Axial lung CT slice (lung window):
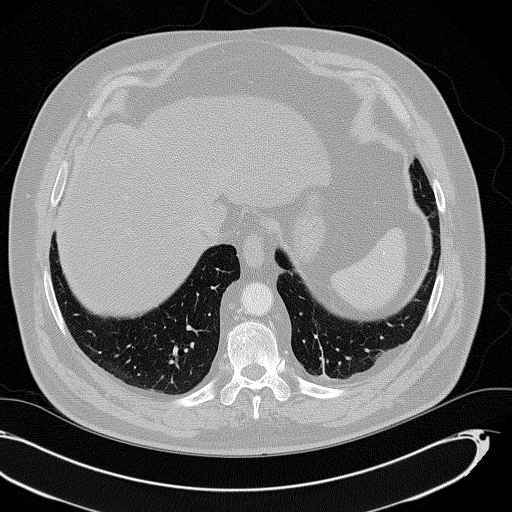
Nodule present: no